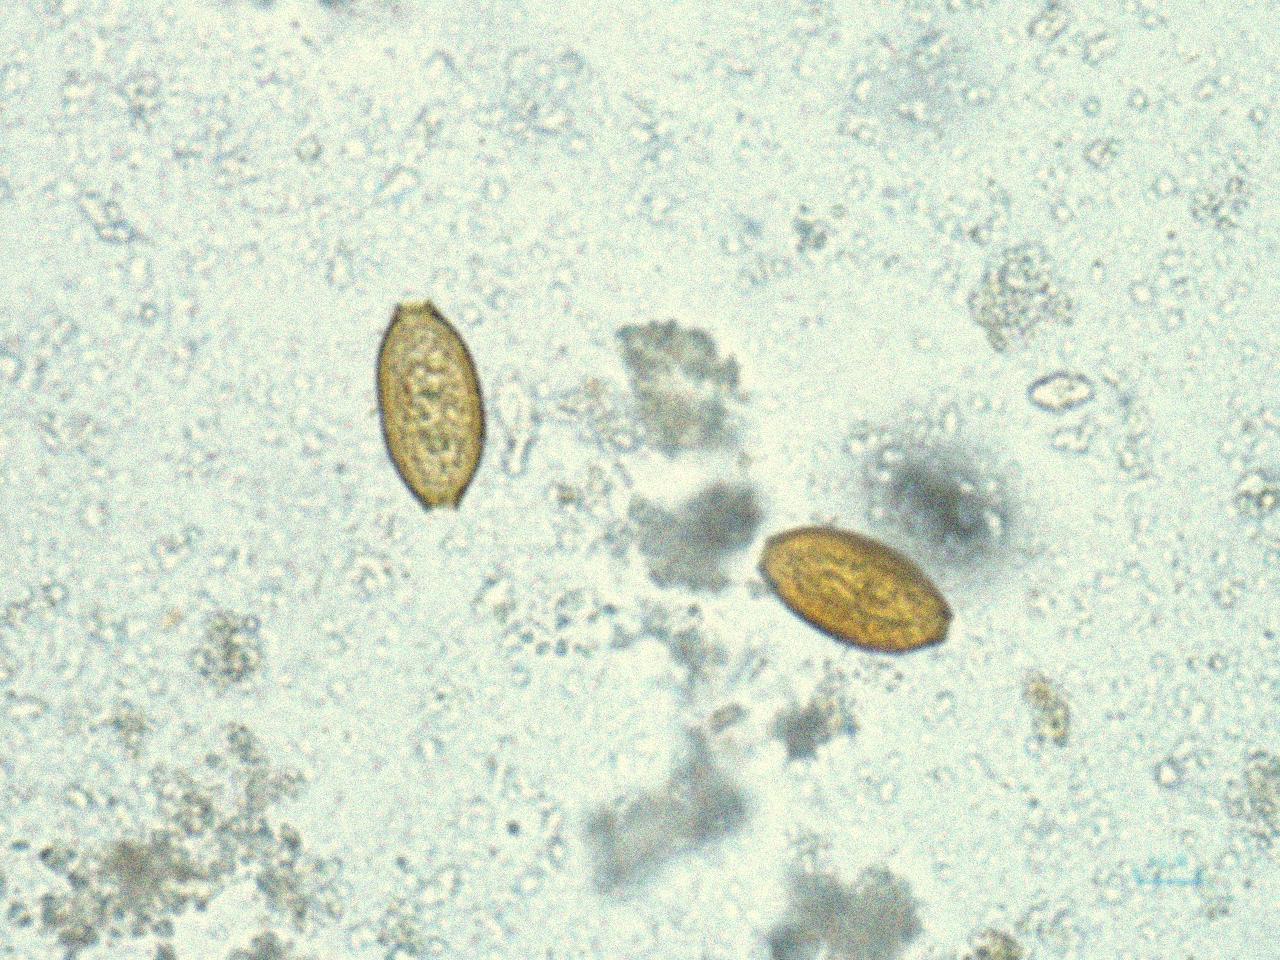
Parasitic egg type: Trichuris trichiura